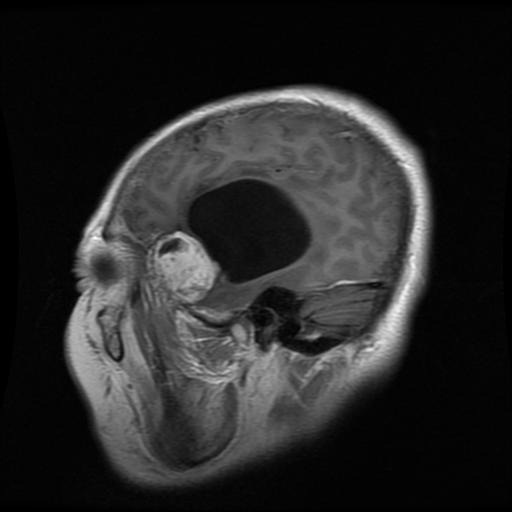
Label: meningioma